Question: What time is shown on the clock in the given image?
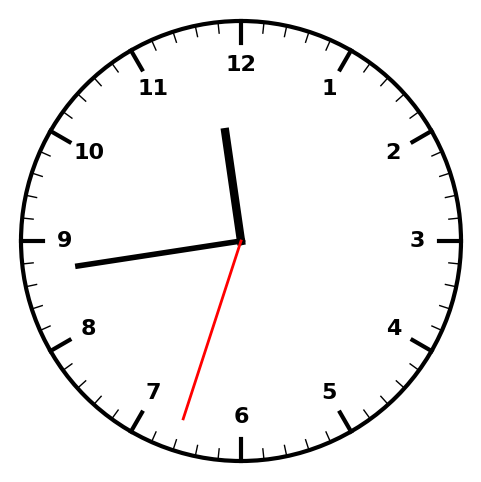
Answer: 11:43:33